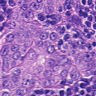
Metastatic tissue present: yes